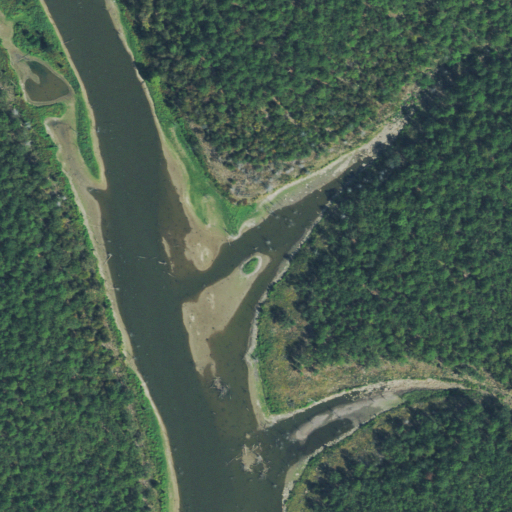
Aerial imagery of valley in Oklahoma named Bugaboo Canyon containing open water, mixed forest, evergreen forest, deciduous forest, herbaceous wetlands, and grassland